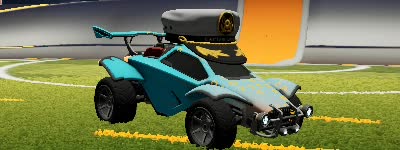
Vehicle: octane